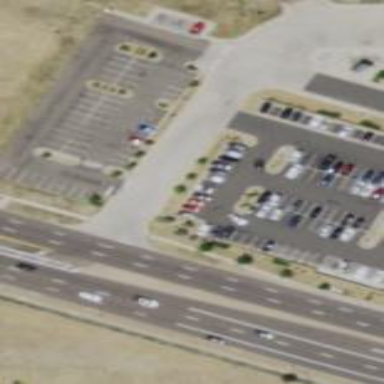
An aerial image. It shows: Parking area.